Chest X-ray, AP view. Patient: 69 years old, sex F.
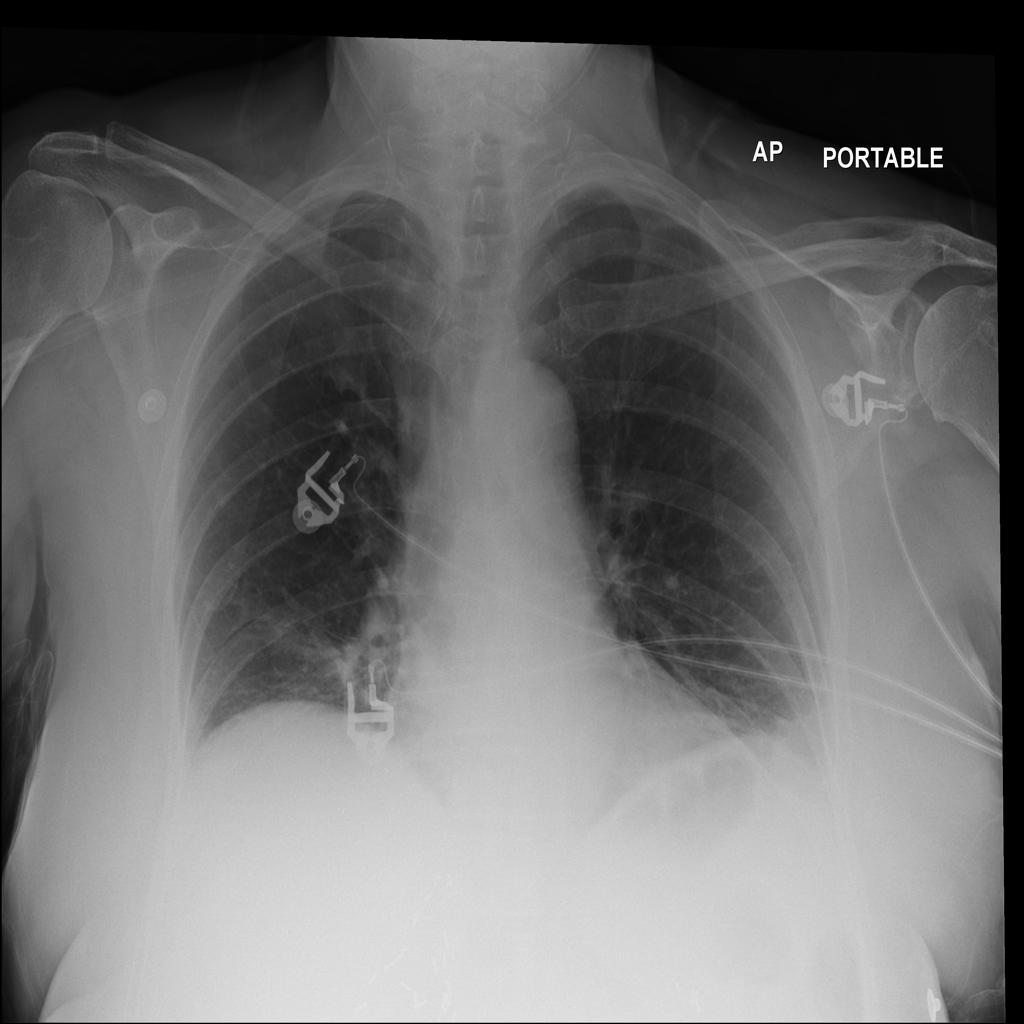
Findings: Atelectasis